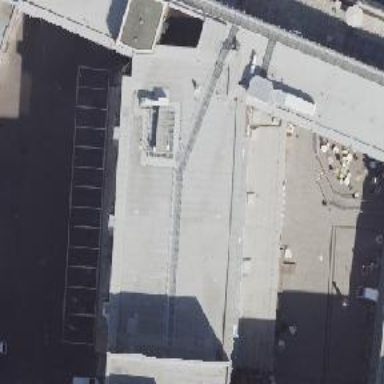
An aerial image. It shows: Part of building.